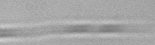
Label: Pseudo-nitzschia